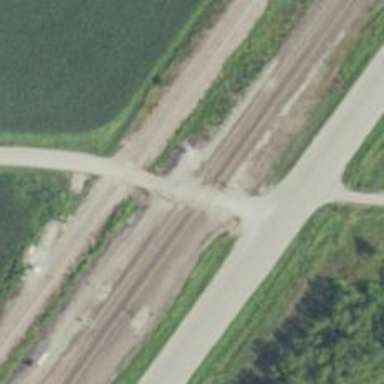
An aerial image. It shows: Level crossing with lights and saltire.